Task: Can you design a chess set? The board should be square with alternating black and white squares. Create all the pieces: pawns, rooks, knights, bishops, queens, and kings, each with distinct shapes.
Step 1879:
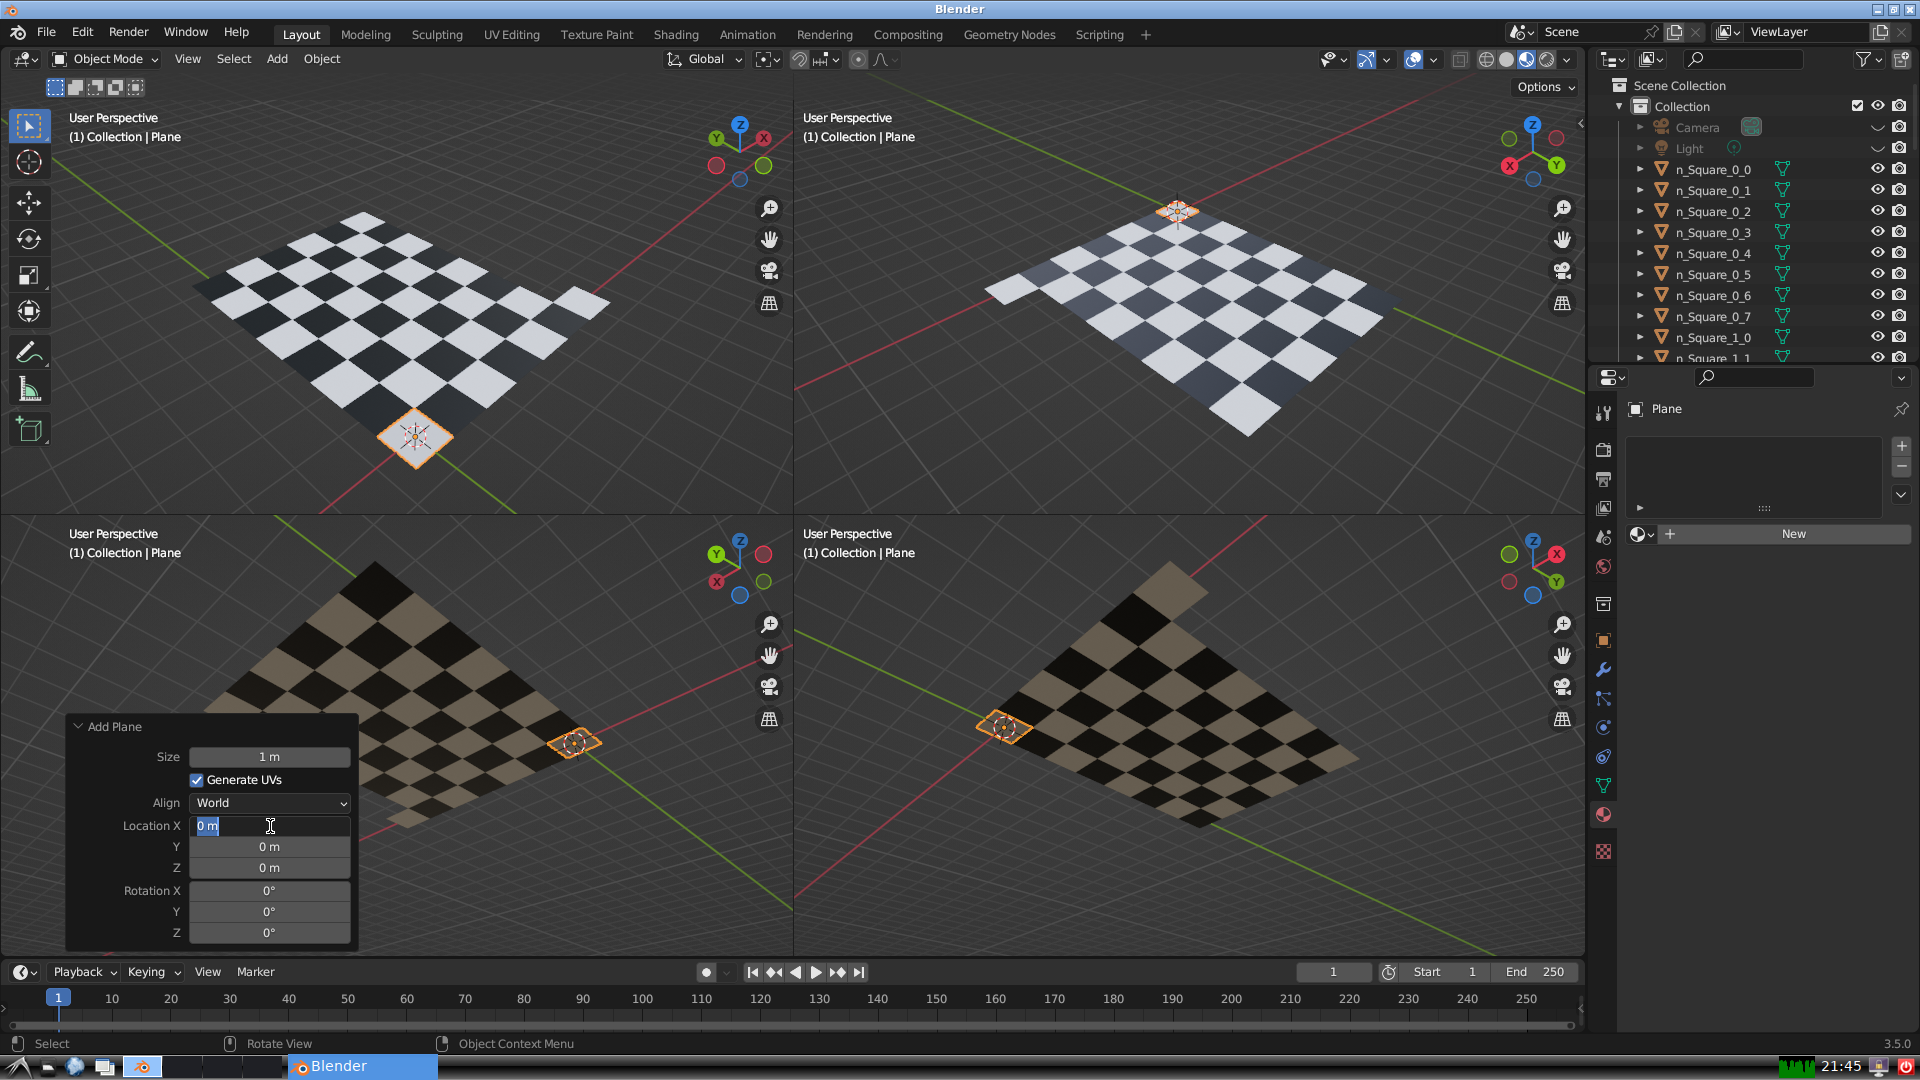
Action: input_text: 6.0